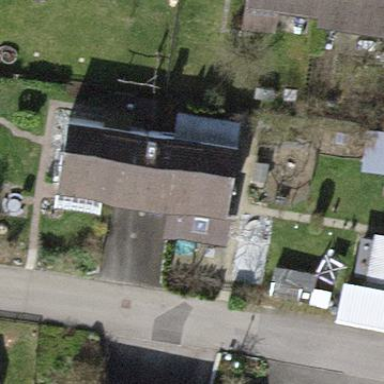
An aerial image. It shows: Semidetached house with gabled roof.